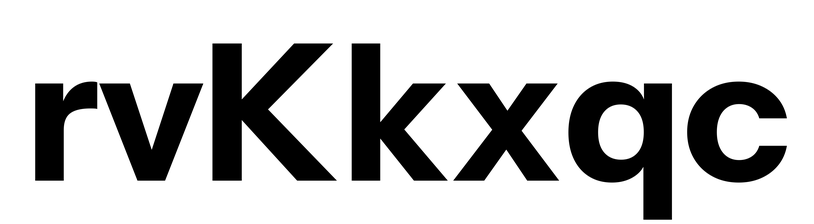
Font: InstrumentSans_Bold